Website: apple
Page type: payment
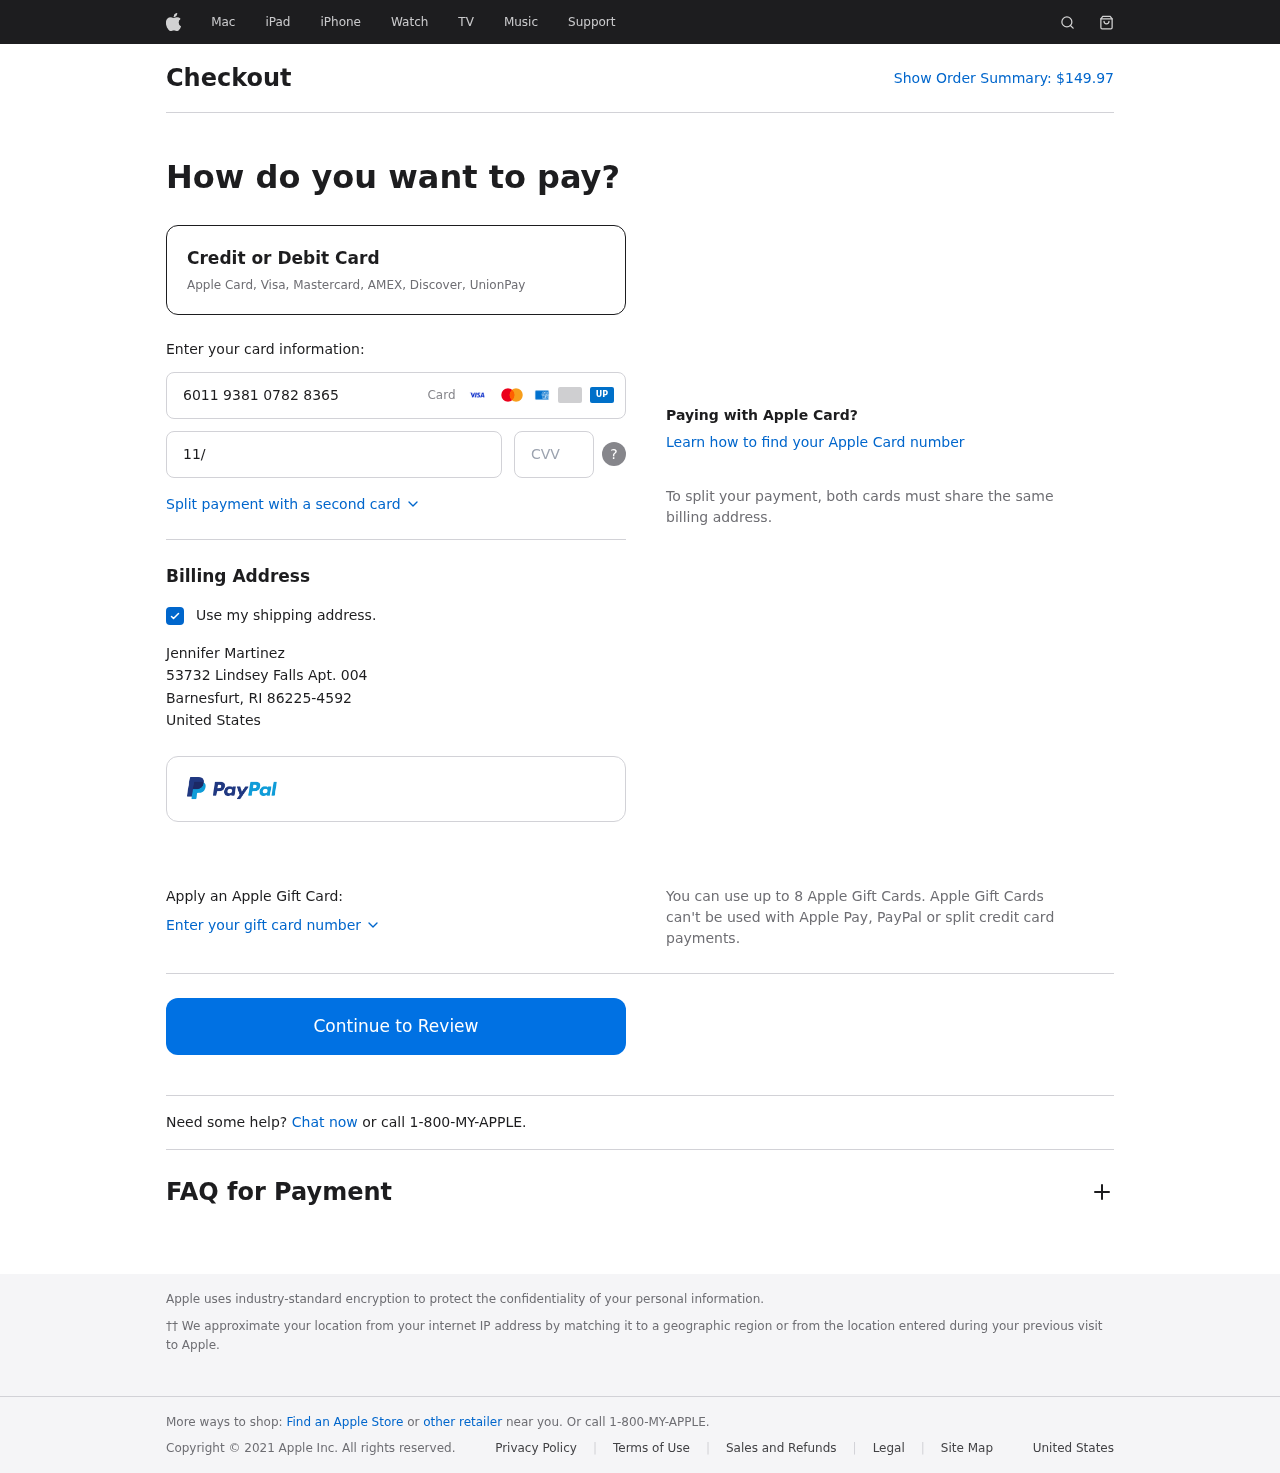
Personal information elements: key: PII_CARD_CVV
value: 796
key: PII_CARD_EXPIRY
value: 11/28
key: PII_CARD_NUMBER
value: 6011 9381 0782 8365
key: PII_CITY
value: Barnesfurt
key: PII_COUNTRY
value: United States
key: PII_FULLNAME
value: Jennifer Martinez
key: PII_POSTCODE_FULL
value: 86225-4592
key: PII_STATE_ABBR
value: RI
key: PII_STREET
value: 53732 Lindsey Falls Apt. 004
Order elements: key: ORDER_TOTAL
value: $149.97